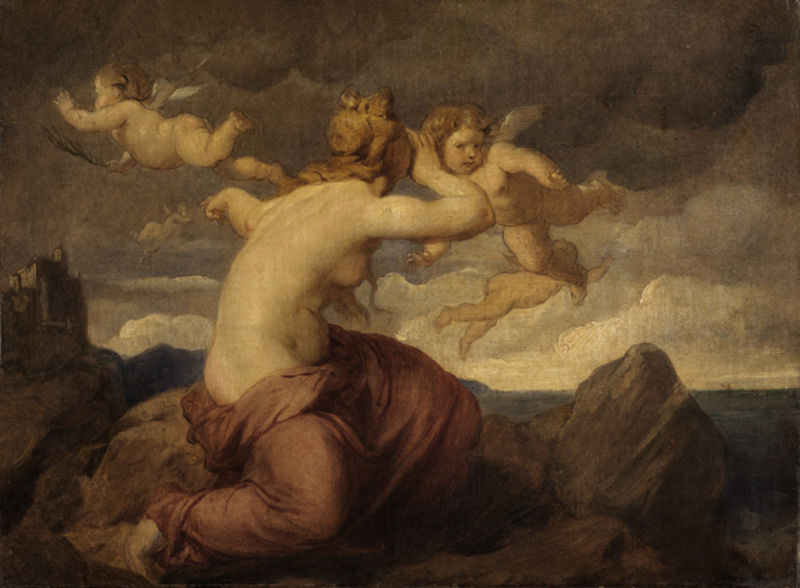
Titel: Allegorie der Telegraphie
Künstler: Hans Canon
Standort: Karlsruhe
Institution: Staatliche Kunsthalle Karlsruhe
Schlagwörter: akt, berg, blau, dunkel, feder, felsen, flügel, gemälde, gewitter, hand, haut, himmel, kopf, meer, nackt, rubens, schatten, umhang, wasser, weiß, wolken, gelb, landschaft, ocker, see, sitzen, ufer, abend, braun, brust, busen, frau, frisur, grau, haar, kleid, licht, ohr, orange, rücken, schwarz, gebäude, rot, schloss, tuch, wolke, rock, blond, architektur, arm, arme, falten, stein, steine, bild, öl, ferne, horizont, hügel, strauch, wind, gewand, gold, haare, stoff, tücher, kind, mutter, kontrast, locke, fliegen, stock, turm, engel, putto, bewölkt, brüste, küste, schiff, welle, liebe, düster, sitz, bogen, zwei, berge, fels, klippen, ölgemälde, brandung, querformat, sturm, unwetter, wetter, dick, sprechen, weiblich, zeigefinger, bauch, faltenwurf, nackte, zeigen, oberkörper, klippe, ruine, fuss, burg, zweig, nackig, festung, mollig, wolkig, flüstern, fraue, göttin, palmzweig, fleigen, lust, mythos, venus, deuten, amor, putten, maria, drehung, erzengel, putti, cupido, armor, zuhören, botschaft, nachricht, hören, zeig, weisen, verkünden, gabriel, puten, spalte, lauschen, titten, titte, emgel, hinweisen, hare, bäuchlein, geil, getuschel, buisen, wampe, kreidefelsen, horziont, dicker bauch, aor, flüster, erengel